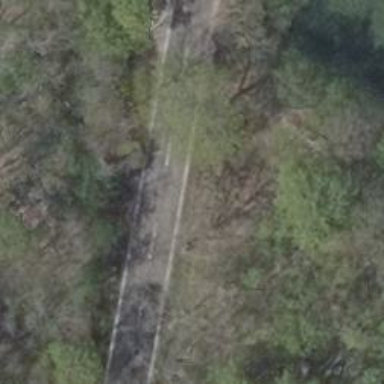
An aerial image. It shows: Secondary road with asphalt surface.